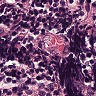
Metastatic tissue present: no